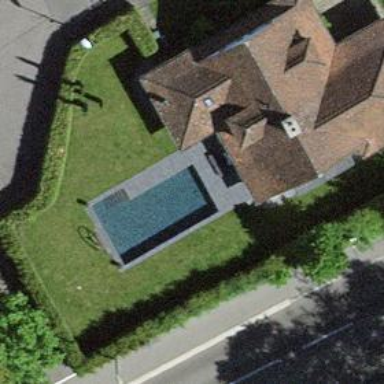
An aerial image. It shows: Swimming pool located in leisure land.